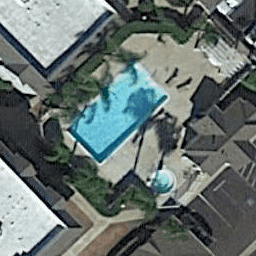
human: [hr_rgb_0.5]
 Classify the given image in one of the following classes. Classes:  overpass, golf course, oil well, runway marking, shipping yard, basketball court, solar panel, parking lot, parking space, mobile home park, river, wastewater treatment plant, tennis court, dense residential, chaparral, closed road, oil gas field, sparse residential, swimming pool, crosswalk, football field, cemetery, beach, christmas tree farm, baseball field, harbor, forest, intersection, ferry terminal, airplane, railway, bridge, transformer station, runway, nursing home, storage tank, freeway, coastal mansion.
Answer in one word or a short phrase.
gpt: swimming pool